Question: I've got the below screen that contains some images (6 per visible page). Scrolling up and down seems quite laggy to me. It's like it's rendering the images again. Scrolling back up seems worse than scrolling down.
Anyone know how to increase performance in such an area to create a nice smooth scroll?
: The images and text is all retrieved from my SQLite database. The list is created using SimpleCursorAdapter.

'''
private class HistoryViewBinder implements SimpleCursorAdapter.ViewBinder
{
//private int wallpaperNumberIndex;
private int timeIndex;
private int categoryIndex;
private int imageIndex;
private java.text.DateFormat dateFormat;
private java.text.DateFormat timeFormat;
private Date d = new Date();
public HistoryViewBinder(Context context, Cursor cursor)
{
dateFormat = android.text.format.DateFormat.getDateFormat(context);
timeFormat = android.text.format.DateFormat.getTimeFormat(context);
//wallpaperNumberIndex = cursor.getColumnIndexOrThrow(HistoryDatabase.KEY_WALLPAPER_NUMBER);
timeIndex = cursor.getColumnIndexOrThrow(HistoryDatabase.KEY_TIME);
categoryIndex = cursor.getColumnIndexOrThrow(HistoryDatabase.KEY_CATEGORY);
imageIndex = cursor.getColumnIndexOrThrow(HistoryDatabase.KEY_IMAGE);
}
@Override
public boolean setViewValue(View view, Cursor cursor, int columnIndex)
{
Log.d(TAG, "setViewValue");
if (view instanceof TextView)
{
Log.d(TAG, "TextView");
TextView tv = (TextView) view;
if (columnIndex == timeIndex)
{
Log.d(TAG, "timeIndex");
d.setTime(cursor.getLong(columnIndex));
tv.setText(timeFormat.format(d) + " " + dateFormat.format(d));
return true;
}
else if (columnIndex == categoryIndex)
{
Log.d(TAG, "categoryIndex");
tv.setText(cursor.getString(columnIndex));
return true;
}
}
else if (view instanceof ImageView)
{
Log.d(TAG, "ImageView");
ImageView iv = (ImageView) view;
if (columnIndex == imageIndex)
{
Log.d(TAG, "imageIndex");
byte[] image = cursor.getBlob(columnIndex);
Bitmap bitmapImage = BitmapFactory.decodeByteArray(image, 0, image.length);
iv.setImageBitmap(bitmapImage);
return true;
}
}
return false;
}
}
'''
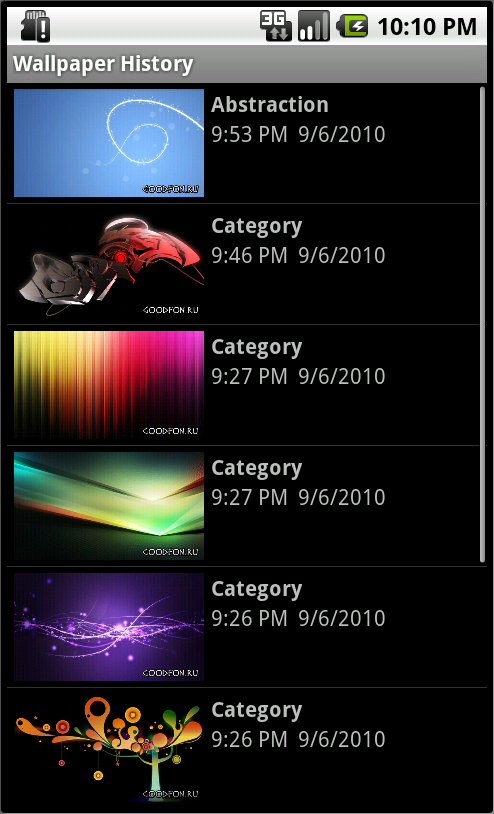
Answer: The problem is that each image is decoded at the moment the view is prepared for showing. The ListView will recycle your views that means that at the moment a view leaves the screen it will be reused and therefore the image will be overwritten and garbage collected. If the item reenters the screen the image has to be decoded from the database again.
The decoding is reasonable fast but if the user changes the position in the list very quickly all the decoding calls will make your list very laggy.
I would implment something like an ImageCache. A class that holds a Map with <URL> to images. Everytime you want to display an image you take a look if the image is allready in the map and if the WeakReference still points to an object, if this is not the case you need to decode the image and then store it in the map.
Take a look at the lazy loading questions, these will show you how to put the decoding in a background task and then update the list the moment the images are loaded. It is a bit more effort but it can make the list much much more faster. If you are going to use the code example from the lazy loading questions try to use <URL> instead of Threads to do the decoding in.